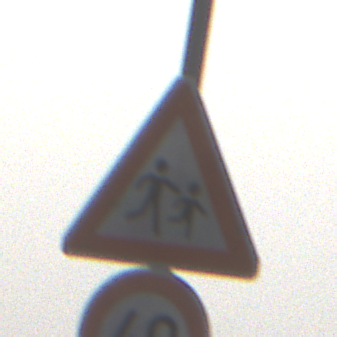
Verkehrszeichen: KinderLinks
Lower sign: Geschwindigkeit40
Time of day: MorningAfternoon
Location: Outdoor (Nature)
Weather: PartlyCloudy
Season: NotSpecified
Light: Natural